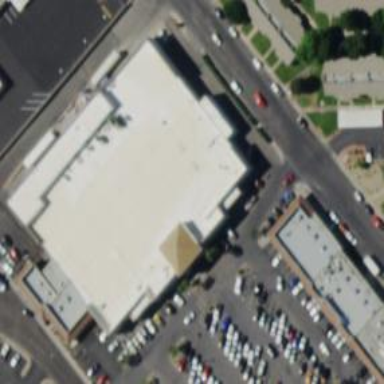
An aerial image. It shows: Supermarket.